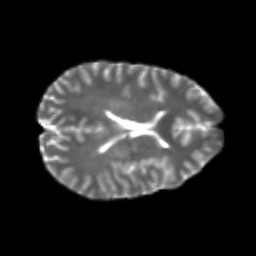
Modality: T2w
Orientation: axial
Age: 22
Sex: male
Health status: healthy
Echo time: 0.074 s